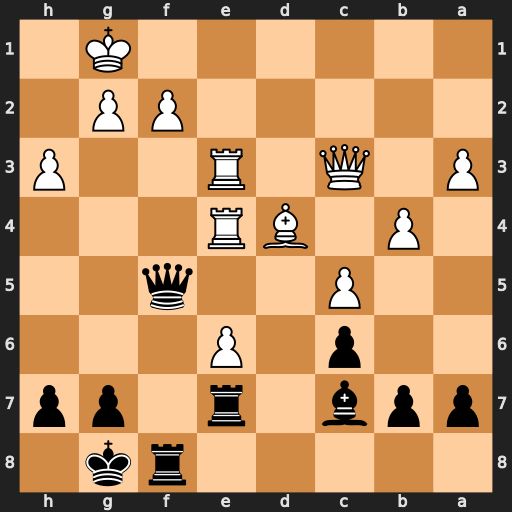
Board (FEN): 5rk1/ppb1r1pp/2p1P3/2P2q2/1P1BR3/P1Q1R2P/5PP1/6K1
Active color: b
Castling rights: -
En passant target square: -
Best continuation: Qxf2+ Kh1 Qf1#